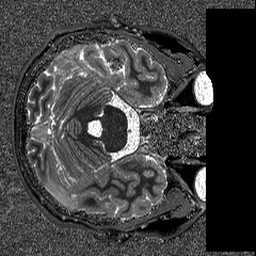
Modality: T1map
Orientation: axial
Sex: male